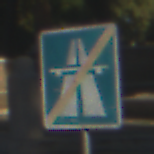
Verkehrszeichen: EndeAutbahn
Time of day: MorningAfternoon
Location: Outdoor (Suburban)
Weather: Clear
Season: NotSpecified
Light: Natural